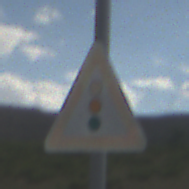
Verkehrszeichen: Lichtzeichenanlage
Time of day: Midday
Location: Outdoor (Nature)
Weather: PartlyCloudy
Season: NotSpecified
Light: Natural